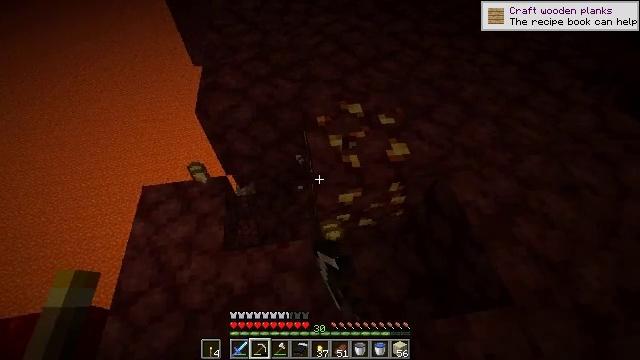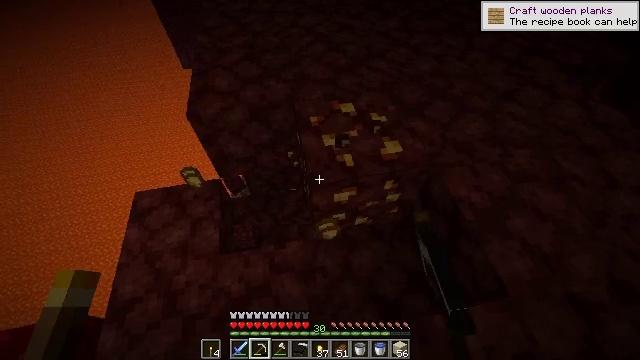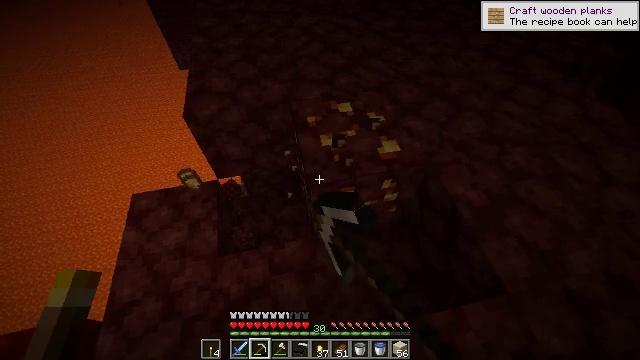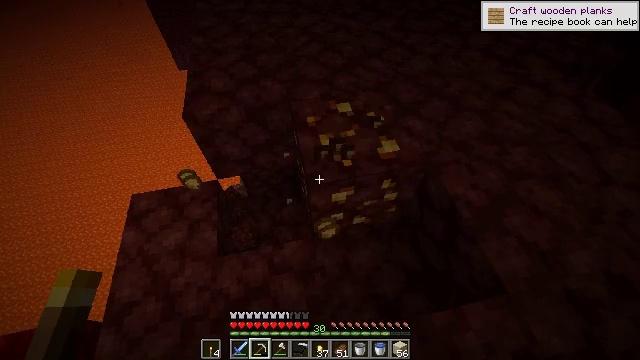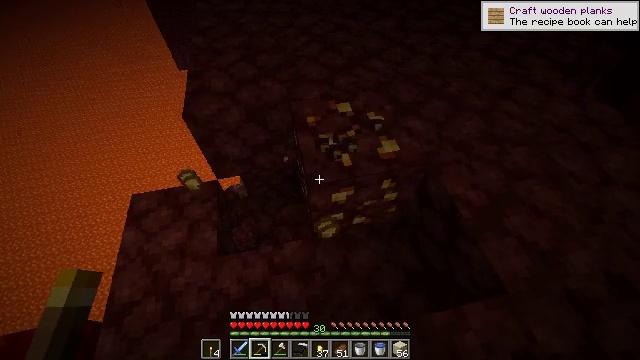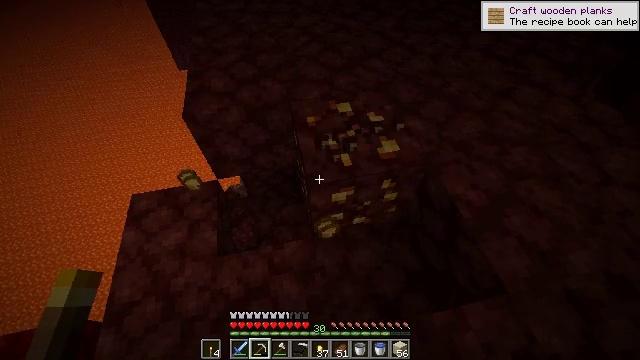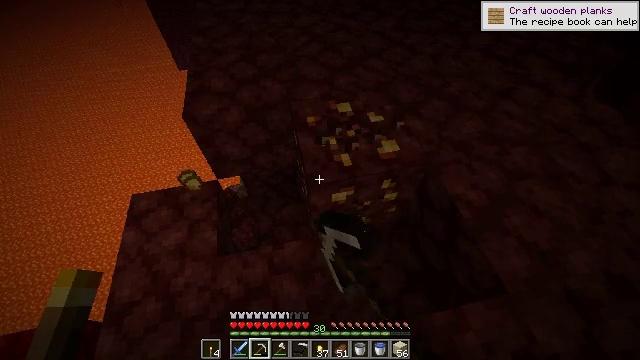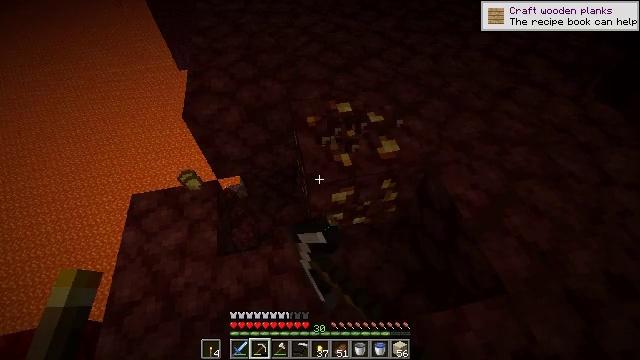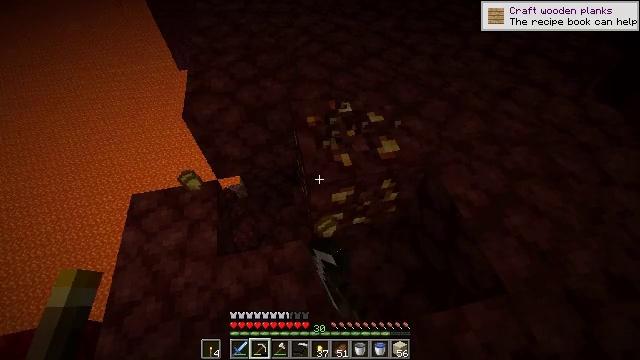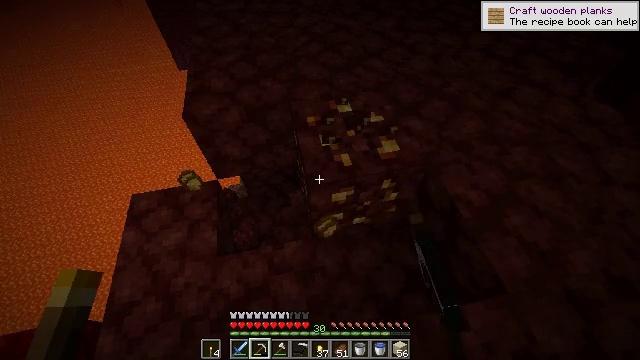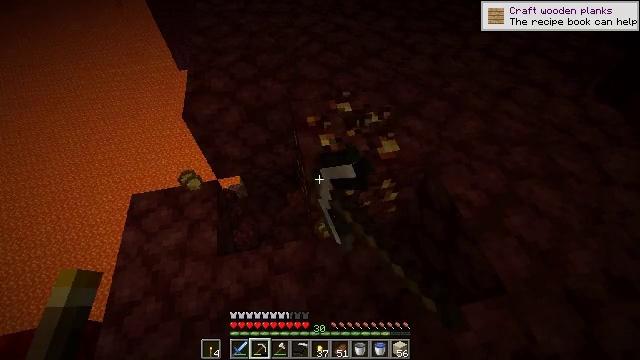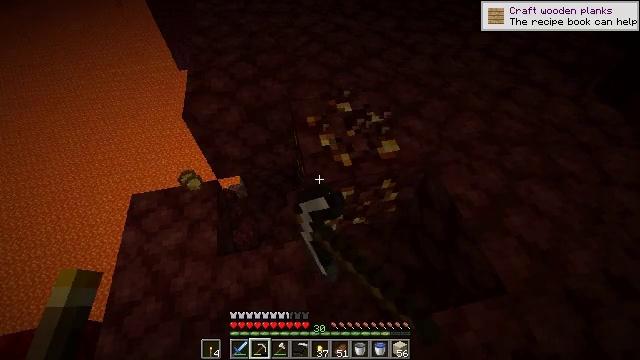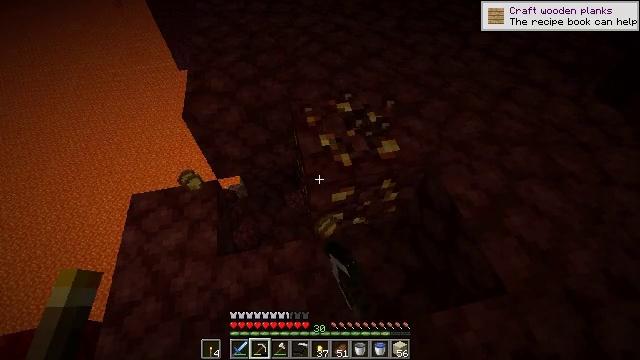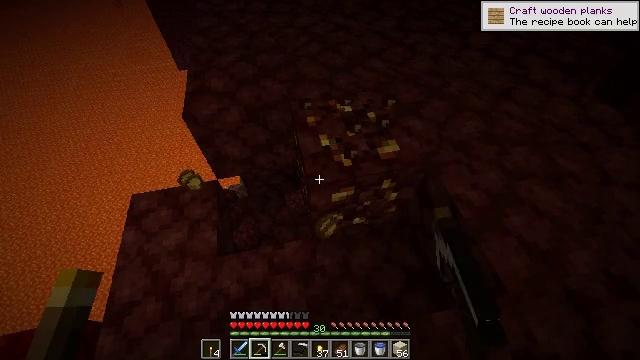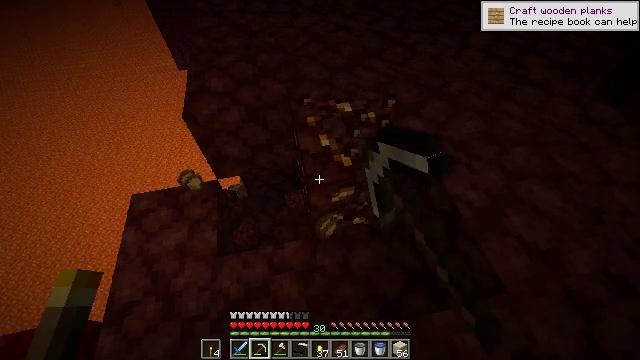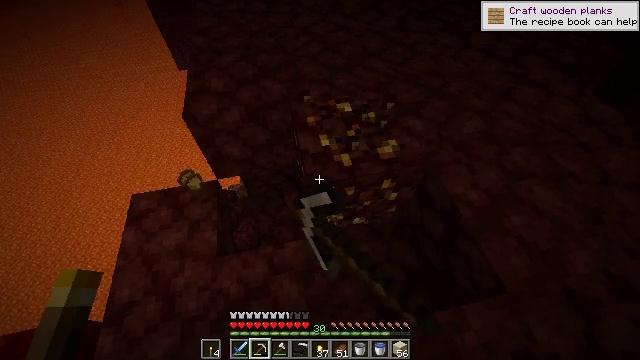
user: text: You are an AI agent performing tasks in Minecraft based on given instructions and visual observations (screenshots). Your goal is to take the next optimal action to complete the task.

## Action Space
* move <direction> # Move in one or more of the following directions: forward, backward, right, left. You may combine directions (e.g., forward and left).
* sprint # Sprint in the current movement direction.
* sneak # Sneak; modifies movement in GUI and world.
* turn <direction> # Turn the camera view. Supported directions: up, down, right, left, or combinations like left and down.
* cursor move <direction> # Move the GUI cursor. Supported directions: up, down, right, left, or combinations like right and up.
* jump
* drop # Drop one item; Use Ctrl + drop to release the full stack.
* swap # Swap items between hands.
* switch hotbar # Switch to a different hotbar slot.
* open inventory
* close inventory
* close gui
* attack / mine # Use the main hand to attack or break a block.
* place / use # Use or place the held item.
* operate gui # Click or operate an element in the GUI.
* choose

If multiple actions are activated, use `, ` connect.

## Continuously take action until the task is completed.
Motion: motion action
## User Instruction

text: Mine nether gold ore in the Nether.
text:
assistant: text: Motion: turn right, attack / mine
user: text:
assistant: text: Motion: attack / mine
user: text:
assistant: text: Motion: attack / mine
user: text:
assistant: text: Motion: attack / mine
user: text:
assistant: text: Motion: attack / mine
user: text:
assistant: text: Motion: attack / mine
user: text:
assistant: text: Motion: attack / mine
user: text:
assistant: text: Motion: attack / mine
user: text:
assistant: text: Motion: attack / mine
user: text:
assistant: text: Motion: attack / mine
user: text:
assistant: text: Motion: attack / mine
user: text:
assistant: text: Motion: attack / mine
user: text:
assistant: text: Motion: attack / mine
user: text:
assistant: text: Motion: attack / mine
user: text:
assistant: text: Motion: attack / mine
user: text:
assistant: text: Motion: attack / mine
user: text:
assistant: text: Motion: attack / mine
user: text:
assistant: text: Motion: move forward, attack / mine
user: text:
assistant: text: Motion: move forward, attack / mine
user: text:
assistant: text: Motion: move forward, attack / mine
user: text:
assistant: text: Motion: move forward, attack / mine
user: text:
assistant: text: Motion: attack / mine